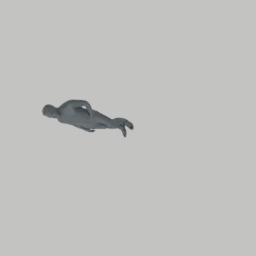
Label: people